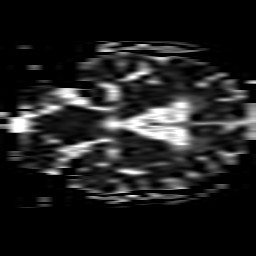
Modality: ADC
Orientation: coronal
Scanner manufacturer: philips
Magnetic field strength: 1.5 T
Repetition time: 3.111 s
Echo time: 0.06113 s